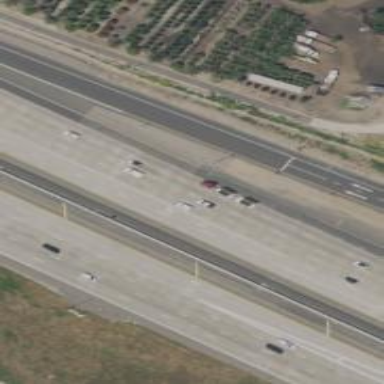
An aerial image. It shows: Motorway.